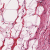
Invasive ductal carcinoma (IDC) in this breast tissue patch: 0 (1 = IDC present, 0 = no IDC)